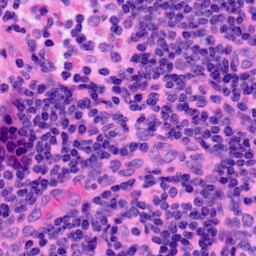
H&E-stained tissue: LymphNode